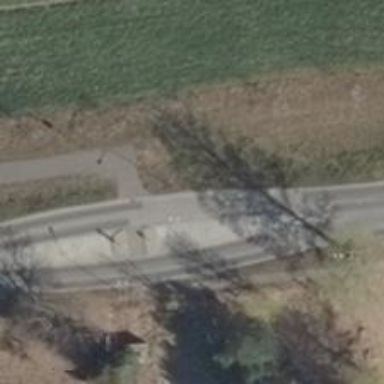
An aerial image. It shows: Secondary road with asphalt surface. There is cycle track on the left side of the road.